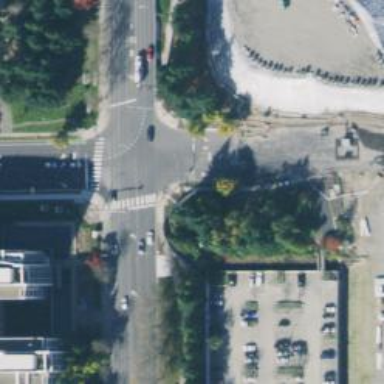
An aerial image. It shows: Asphalt footway with marked zebra crossing.